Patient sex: M
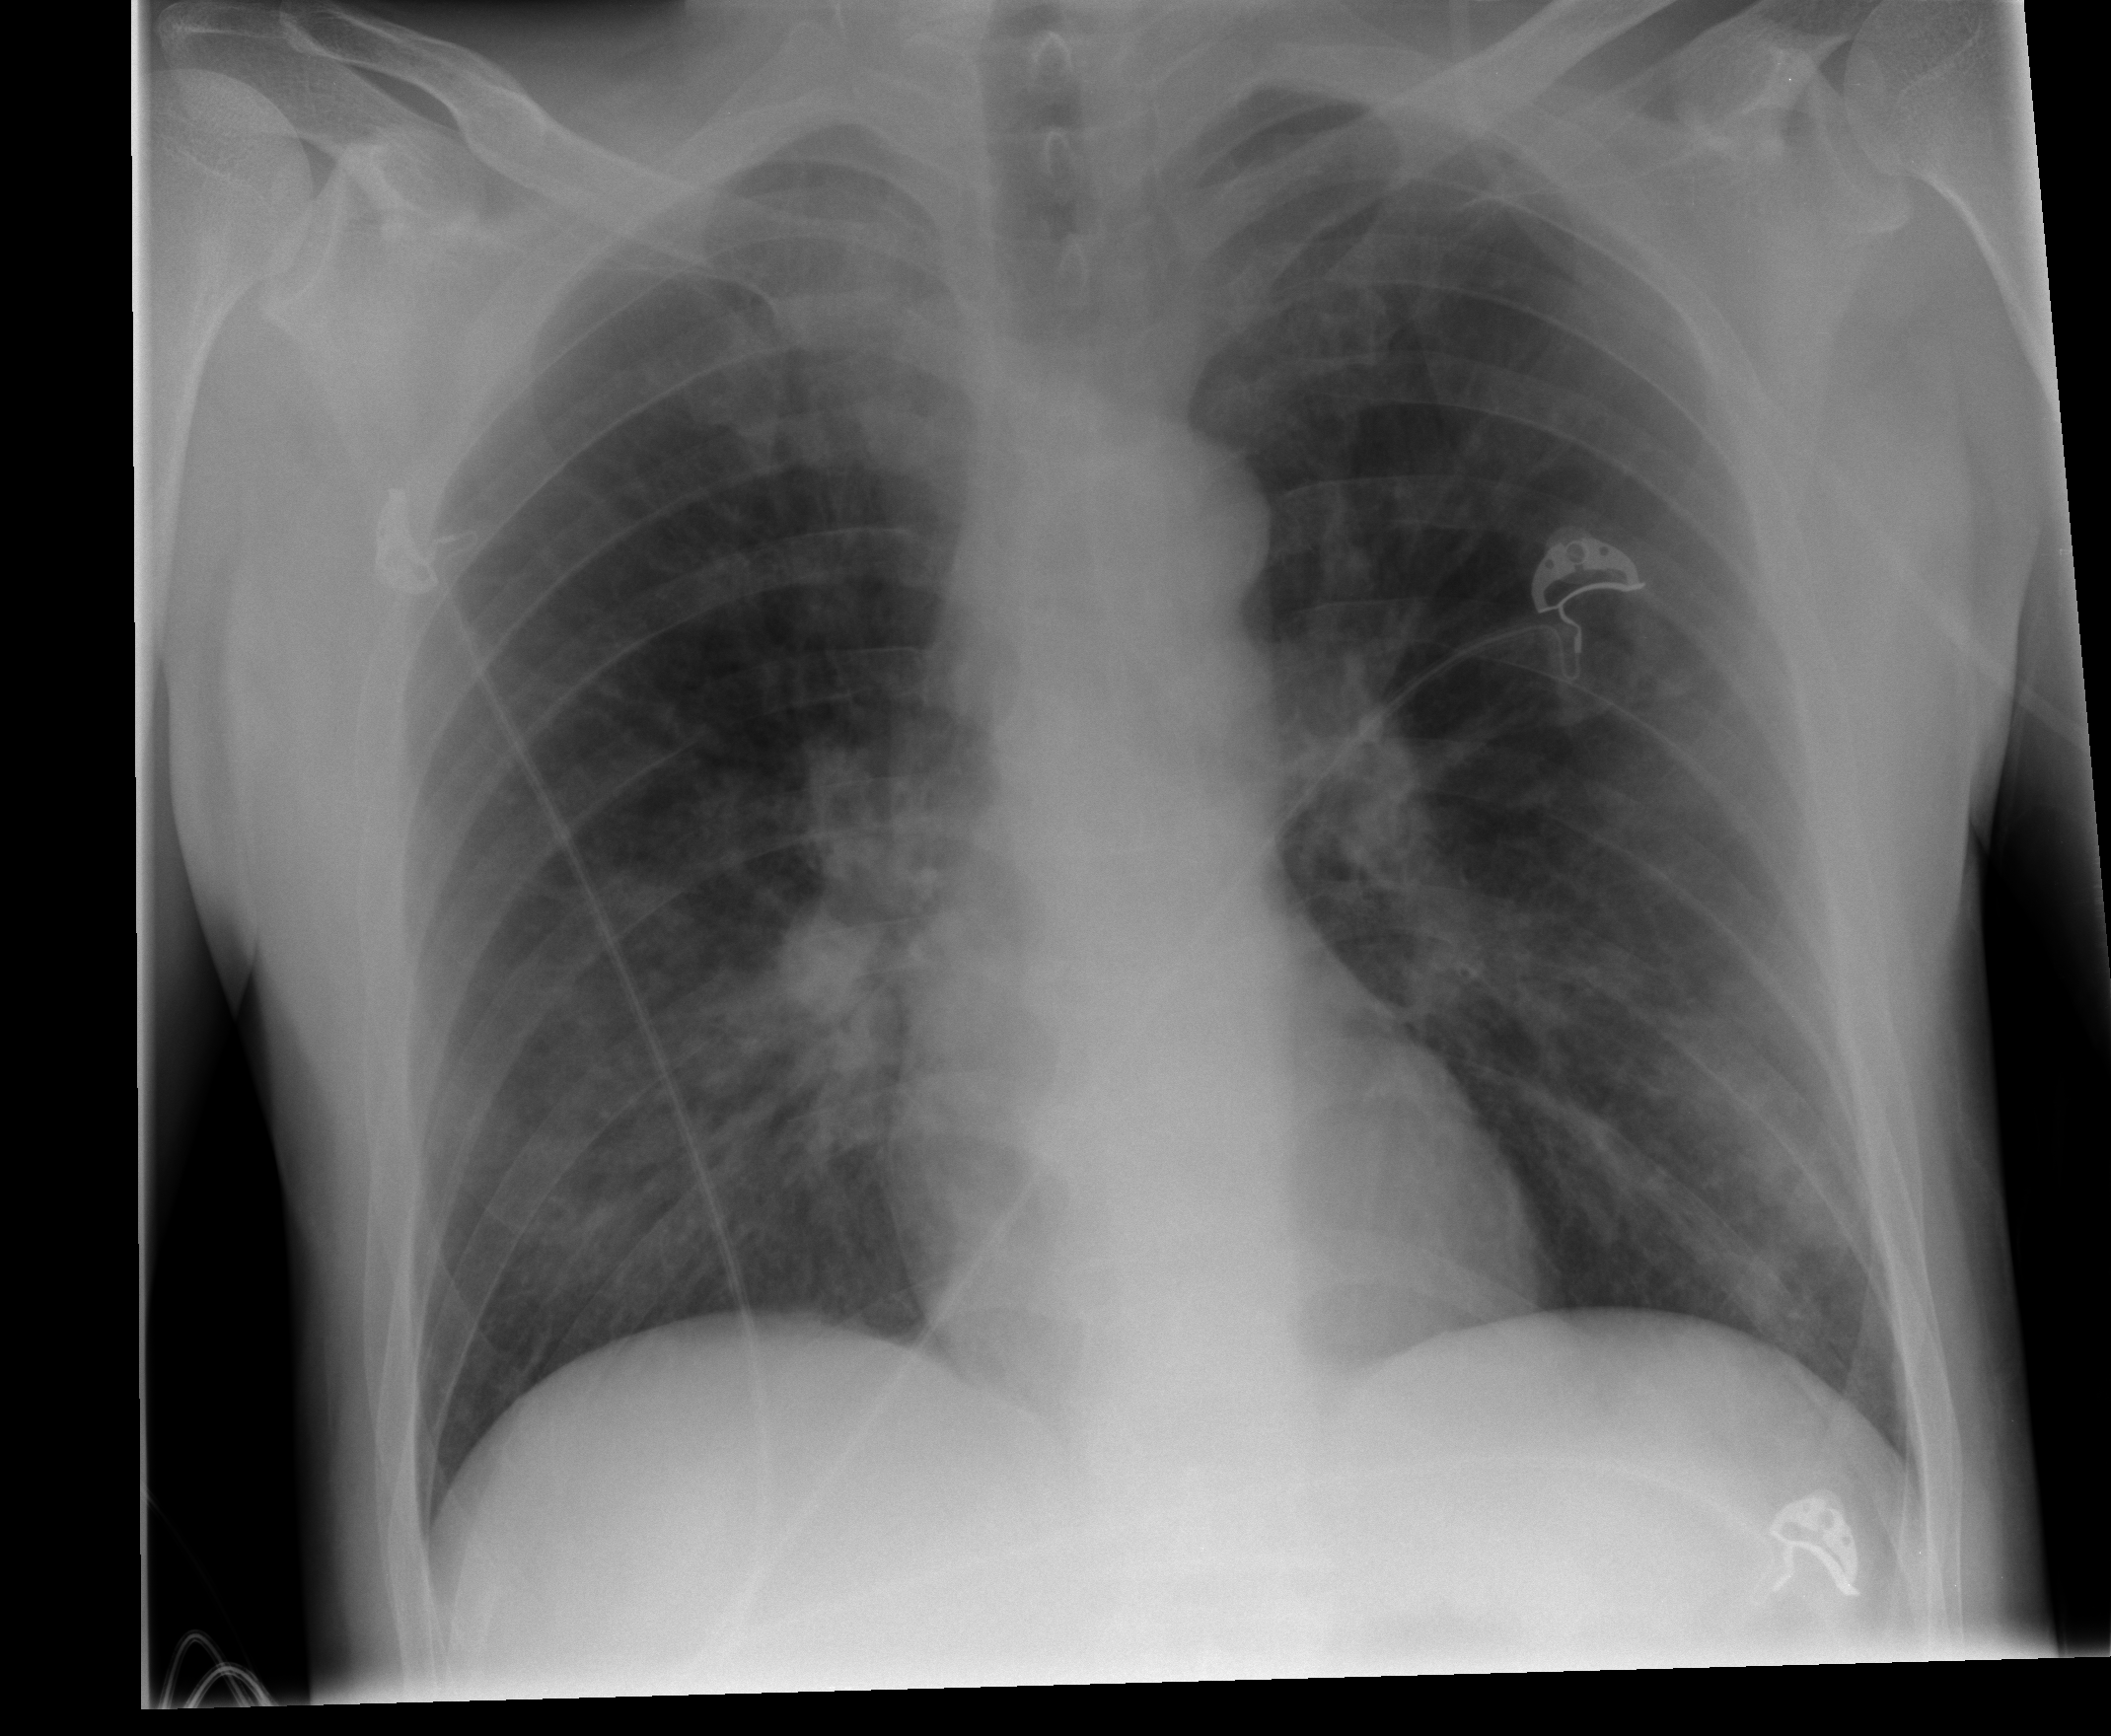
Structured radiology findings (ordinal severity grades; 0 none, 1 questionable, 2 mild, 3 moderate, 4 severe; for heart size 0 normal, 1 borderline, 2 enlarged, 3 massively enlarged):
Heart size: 0
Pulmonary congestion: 0
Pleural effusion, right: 0
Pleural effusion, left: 0
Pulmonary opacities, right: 2
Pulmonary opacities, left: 2
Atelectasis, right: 1
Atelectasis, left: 1